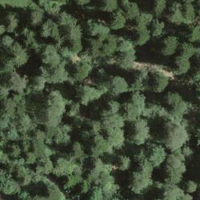
EUNIS habitat code: 43
Species observed at this site:
Geranium robertianum